Question: I want to take the number input from the user by clicking the display shown below (along with the ability to enter numbers using the keyboard).
Can you please suggest any good libraries that will help me do the same thing?
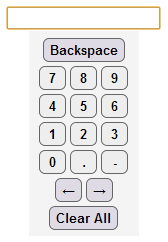
Answer: My suggestion is to use keypress event .
In HTML:
'''
<element onkeypress="SomeJavaScriptCode">
'''
In JavaScript:
'''
object.onkeypress=function(){SomeJavaScriptCode};
'''
you can view more info <URL>